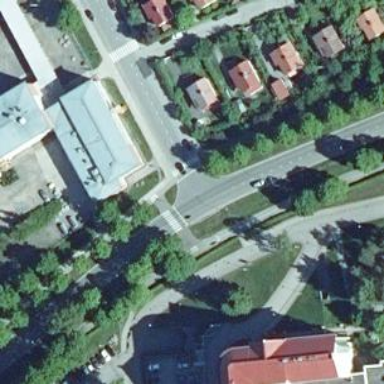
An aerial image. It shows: Asphalt cycleway.